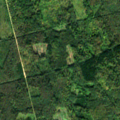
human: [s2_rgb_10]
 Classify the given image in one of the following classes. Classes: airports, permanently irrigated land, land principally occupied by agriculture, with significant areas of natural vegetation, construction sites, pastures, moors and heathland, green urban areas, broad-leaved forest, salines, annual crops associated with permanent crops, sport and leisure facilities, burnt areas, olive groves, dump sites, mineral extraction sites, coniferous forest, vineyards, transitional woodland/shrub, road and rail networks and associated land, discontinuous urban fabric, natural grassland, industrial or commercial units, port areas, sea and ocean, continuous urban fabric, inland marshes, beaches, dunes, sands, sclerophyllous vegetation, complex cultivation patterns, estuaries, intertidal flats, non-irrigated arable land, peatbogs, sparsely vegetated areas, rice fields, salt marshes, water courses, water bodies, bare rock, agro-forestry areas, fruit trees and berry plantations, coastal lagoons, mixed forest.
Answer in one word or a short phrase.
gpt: broad-leaved forest, mixed forest